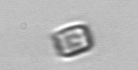
Label: Bacillariophyceae_morphotype1